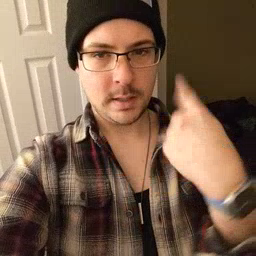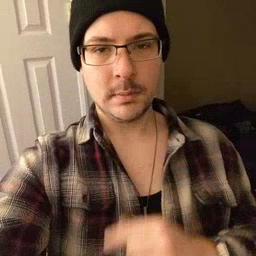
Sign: face